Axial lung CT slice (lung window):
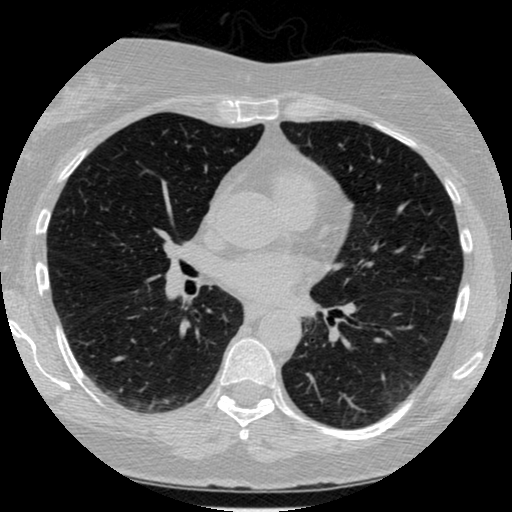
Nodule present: no